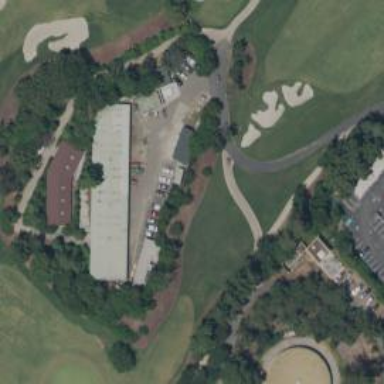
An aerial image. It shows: Path designated for golf carts.